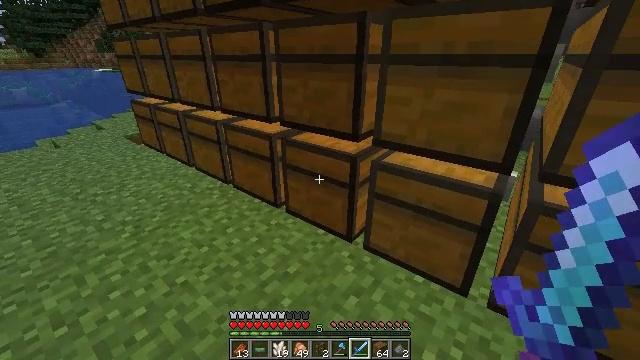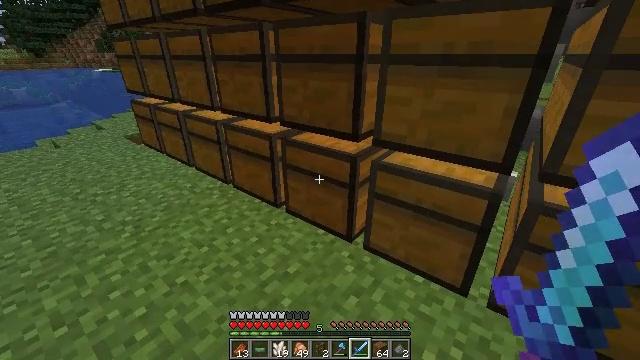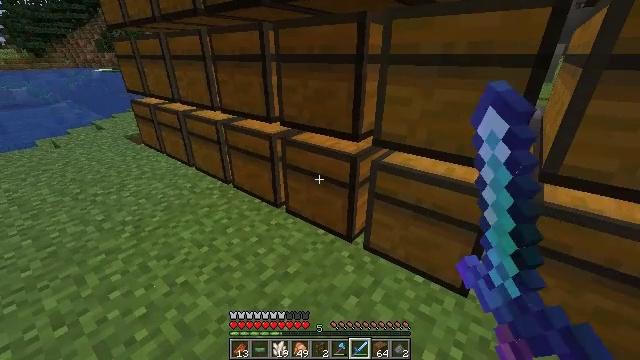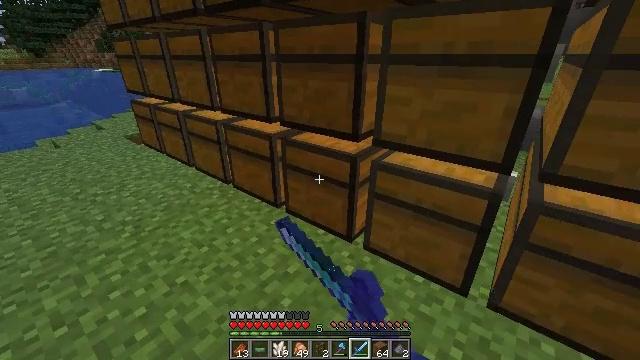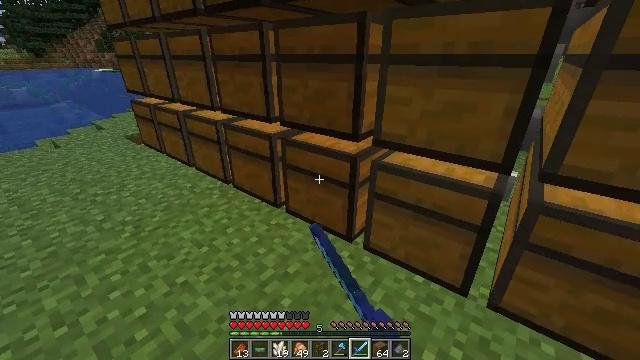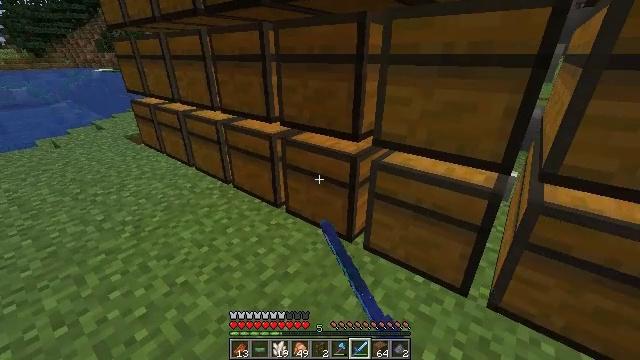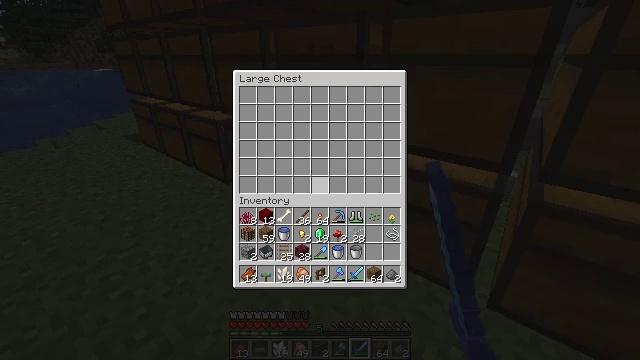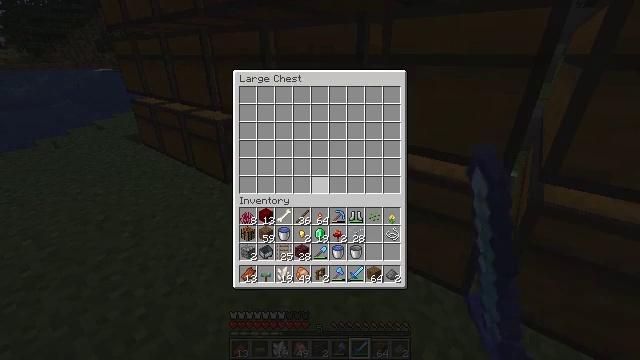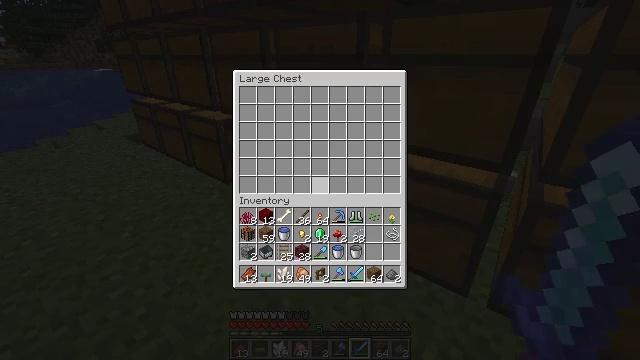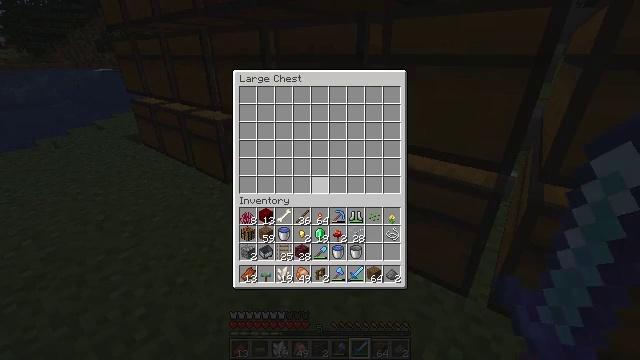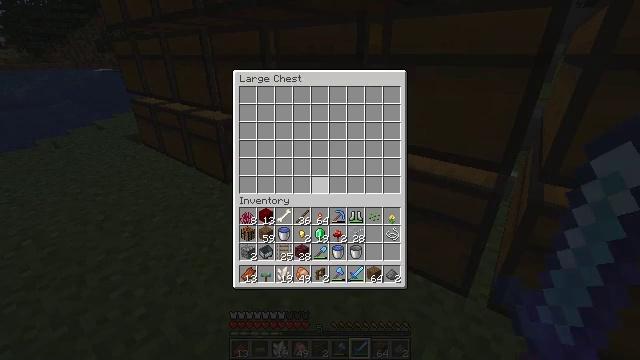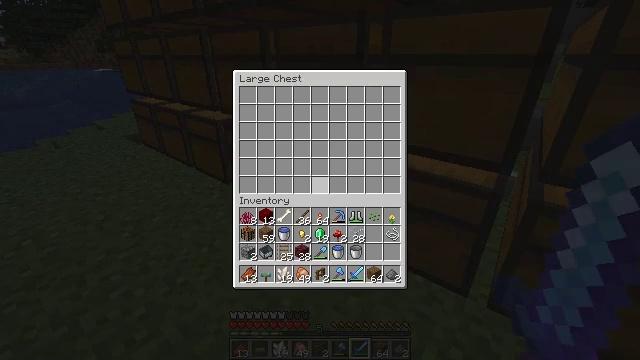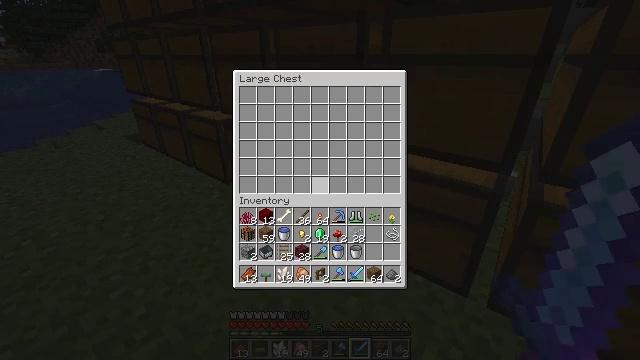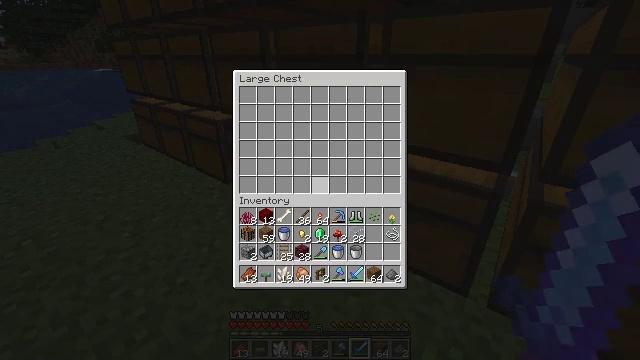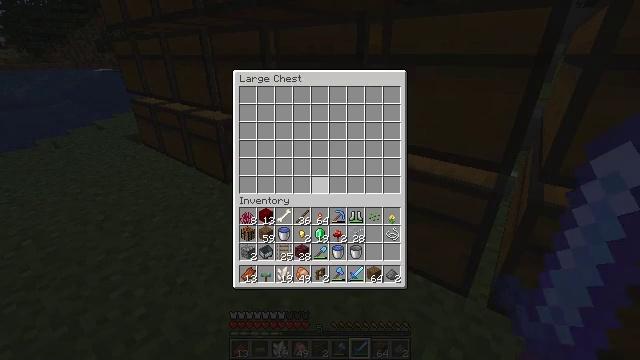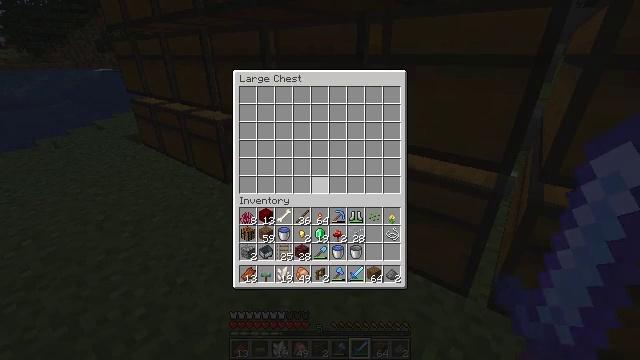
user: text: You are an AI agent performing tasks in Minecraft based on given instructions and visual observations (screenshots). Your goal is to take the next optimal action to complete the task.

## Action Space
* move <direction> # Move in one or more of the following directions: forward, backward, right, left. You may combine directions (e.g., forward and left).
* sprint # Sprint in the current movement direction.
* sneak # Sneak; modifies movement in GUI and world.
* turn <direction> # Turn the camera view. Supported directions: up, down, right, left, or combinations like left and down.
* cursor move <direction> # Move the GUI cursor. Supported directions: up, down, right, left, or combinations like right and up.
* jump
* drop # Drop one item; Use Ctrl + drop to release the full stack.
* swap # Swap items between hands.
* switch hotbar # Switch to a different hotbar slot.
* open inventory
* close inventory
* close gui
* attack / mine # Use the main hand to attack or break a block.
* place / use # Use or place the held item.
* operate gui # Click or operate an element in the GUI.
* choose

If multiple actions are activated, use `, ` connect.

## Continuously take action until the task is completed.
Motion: motion action
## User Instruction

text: Get wheat from the farmland.
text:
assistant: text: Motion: use / place
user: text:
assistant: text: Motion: use / place
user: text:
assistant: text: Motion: use / place
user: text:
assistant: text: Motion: no_op
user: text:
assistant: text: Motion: no_op
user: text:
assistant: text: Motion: open gui
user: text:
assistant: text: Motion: no_op
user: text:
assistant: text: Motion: no_op
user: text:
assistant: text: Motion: no_op
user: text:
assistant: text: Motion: no_op
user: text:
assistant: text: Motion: no_op
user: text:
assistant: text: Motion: no_op
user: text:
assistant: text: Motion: no_op
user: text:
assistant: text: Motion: no_op
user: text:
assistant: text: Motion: no_op
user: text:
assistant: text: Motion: no_op
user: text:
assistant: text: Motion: close gui
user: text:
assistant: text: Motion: turn left
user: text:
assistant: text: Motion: turn left and up
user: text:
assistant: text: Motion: turn left
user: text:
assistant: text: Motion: no_op
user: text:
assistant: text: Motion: turn left
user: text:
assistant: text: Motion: no_op
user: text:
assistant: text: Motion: no_op
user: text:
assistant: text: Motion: use / place
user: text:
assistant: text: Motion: use / place
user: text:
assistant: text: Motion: use / place
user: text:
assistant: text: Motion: use / place
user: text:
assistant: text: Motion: no_op
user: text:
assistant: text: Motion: open gui